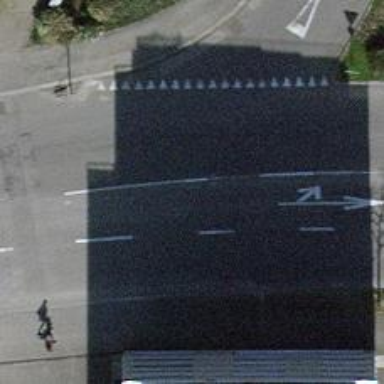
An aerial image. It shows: Tertiary road with asphalt surface and sidewalks on both sides.